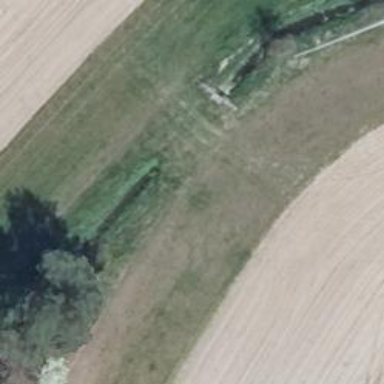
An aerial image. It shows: Culvert tunnel.